Field crop: maize
Growth stage: 2
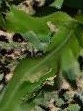
Species: maize